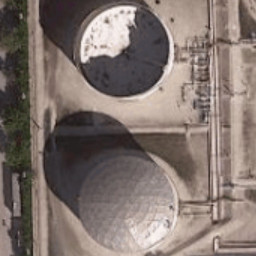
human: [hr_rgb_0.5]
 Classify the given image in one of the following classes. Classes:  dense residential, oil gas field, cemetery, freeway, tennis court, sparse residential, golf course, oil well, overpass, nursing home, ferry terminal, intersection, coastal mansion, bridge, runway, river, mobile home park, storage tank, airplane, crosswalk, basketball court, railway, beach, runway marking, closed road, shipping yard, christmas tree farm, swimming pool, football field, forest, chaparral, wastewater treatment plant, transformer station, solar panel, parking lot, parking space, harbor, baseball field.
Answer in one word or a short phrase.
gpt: storage tank